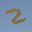
Label: 2